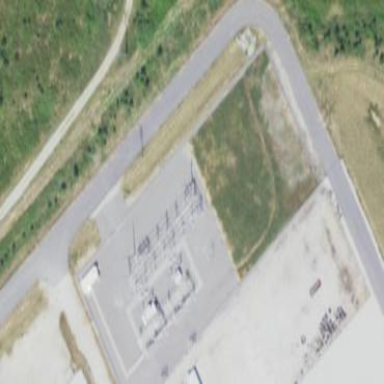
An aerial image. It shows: Industrial power substation enclosed by fence.